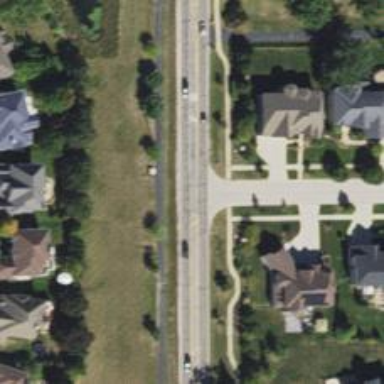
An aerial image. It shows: Tertiary road with asphalt surface and separate sidewalk.